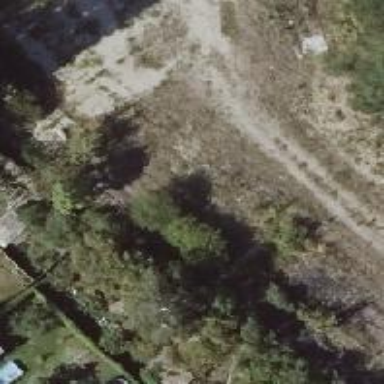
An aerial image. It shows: Historical railway.